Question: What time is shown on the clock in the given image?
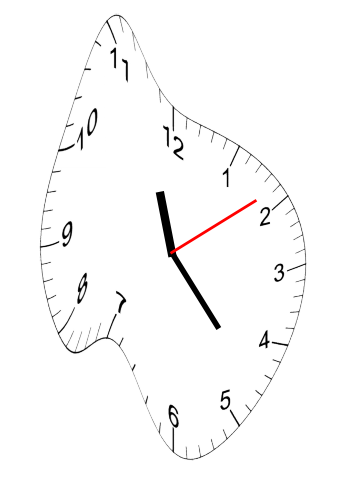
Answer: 11:23:09